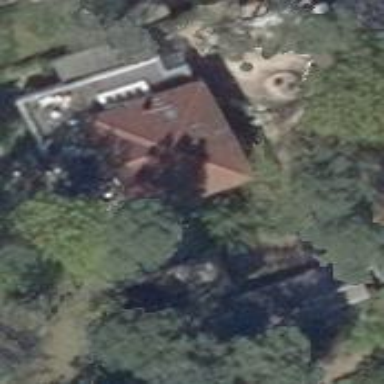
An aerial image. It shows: Detached building.